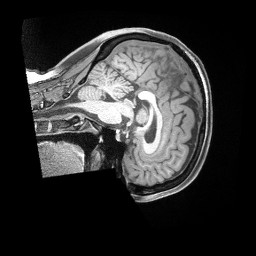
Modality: T1w
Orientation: sagittal
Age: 37
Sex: female
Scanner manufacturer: siemens
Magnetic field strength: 3 T
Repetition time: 2 s
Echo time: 0.00211 s